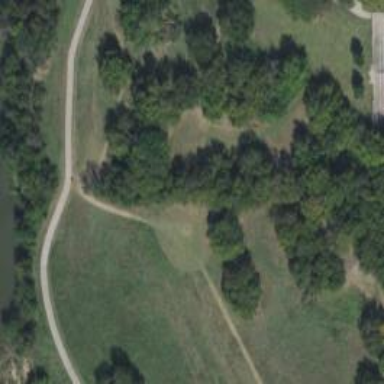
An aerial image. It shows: Disc golf course.